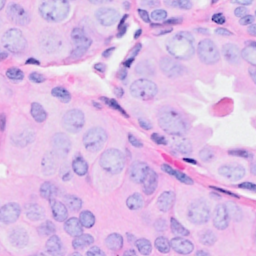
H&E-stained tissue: Breast